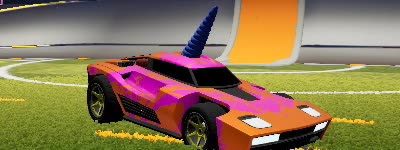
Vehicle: breakout